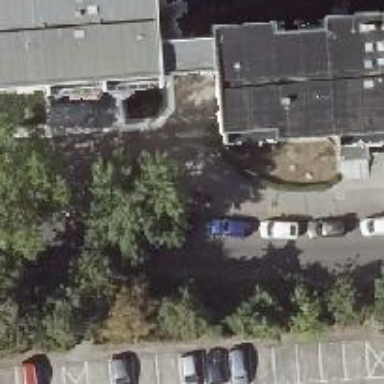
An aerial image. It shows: Sidewalk along the footway.